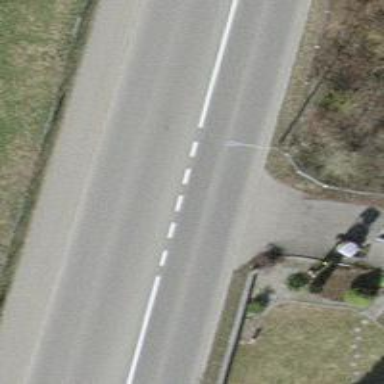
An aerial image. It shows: Primary road with asphalt surface and designated cycle lane.